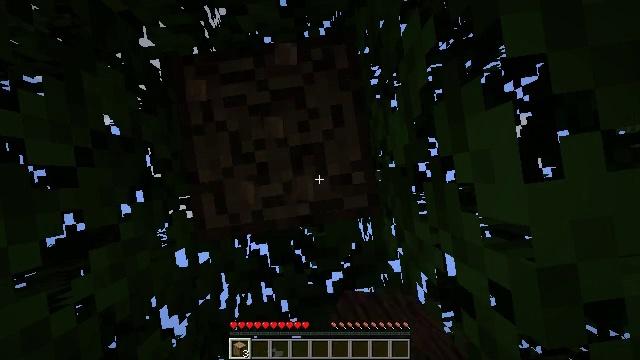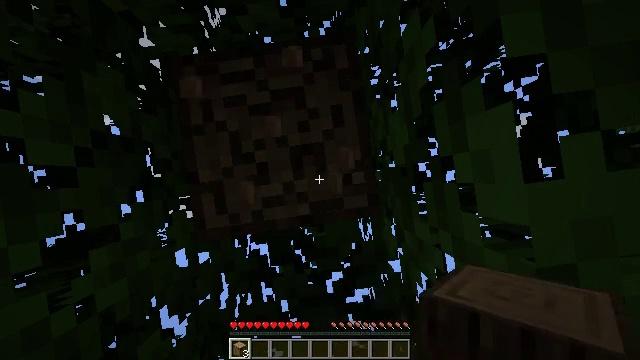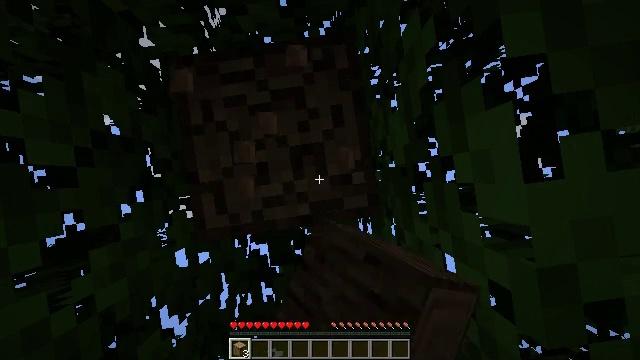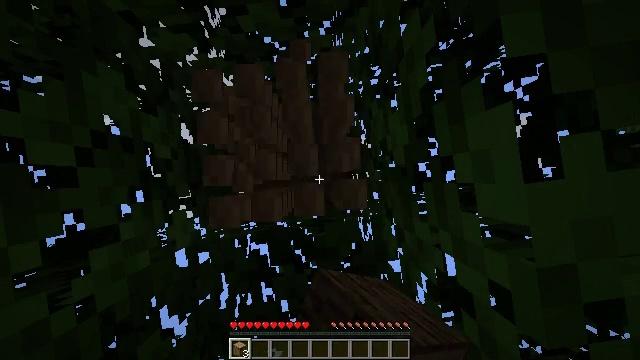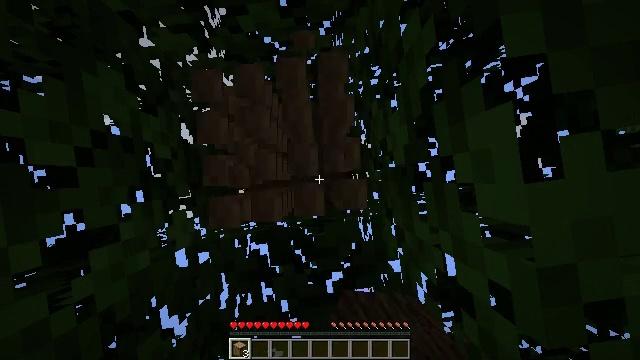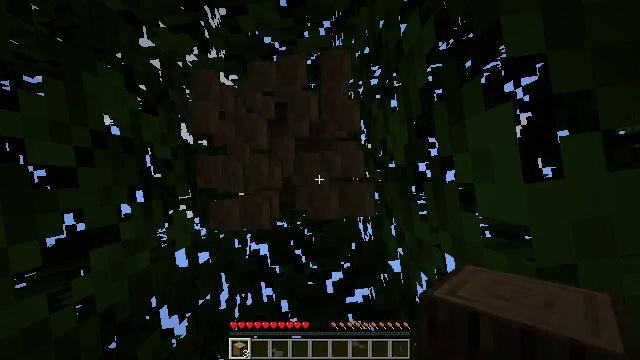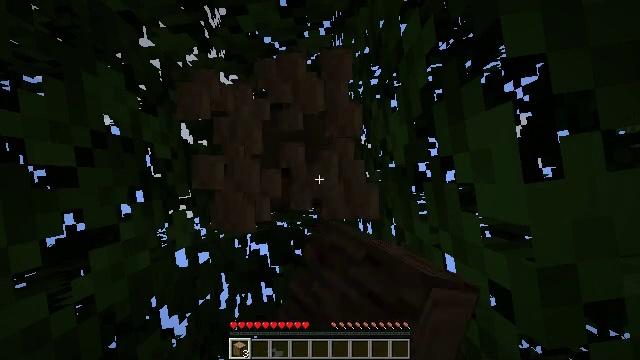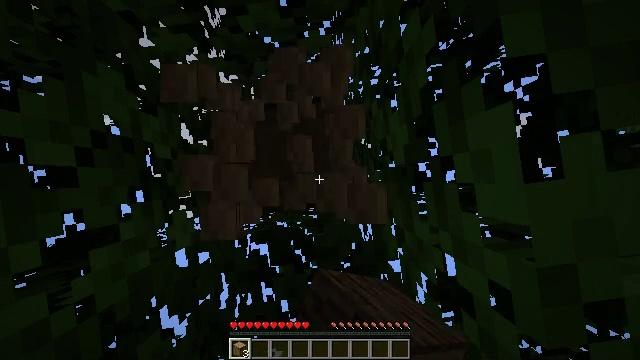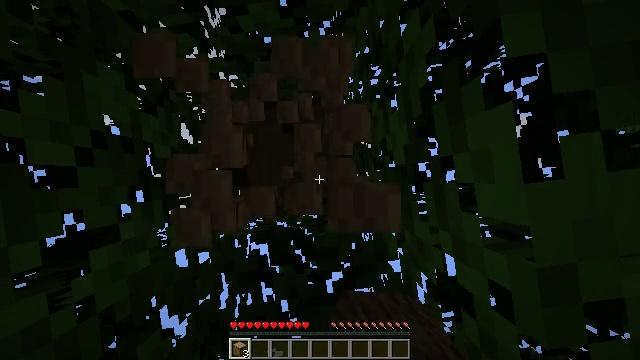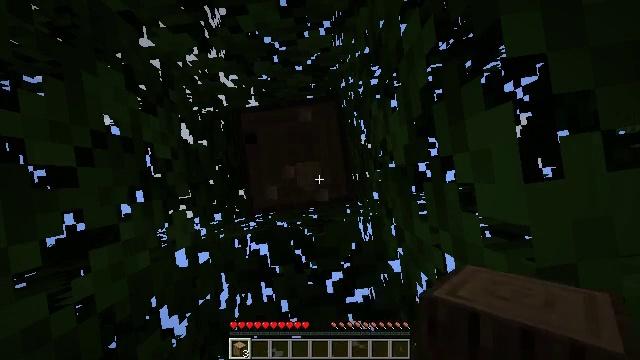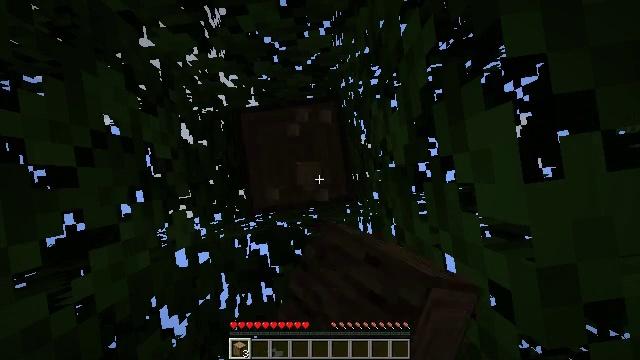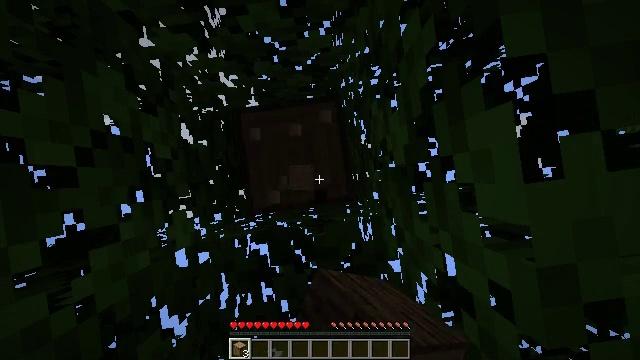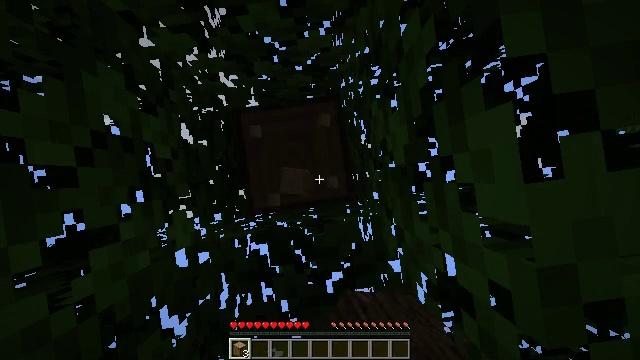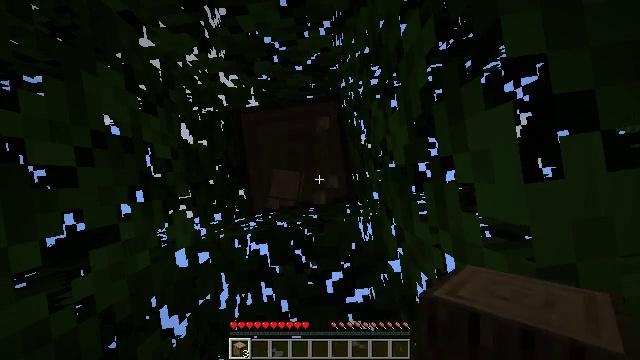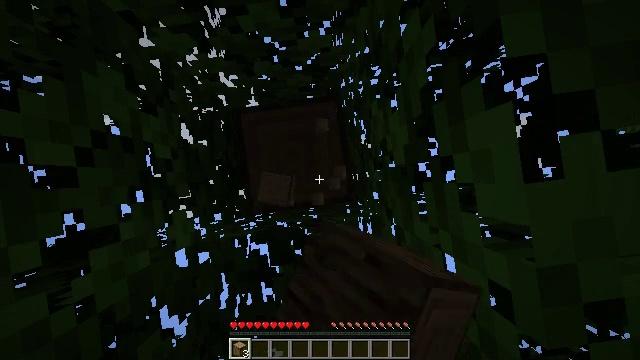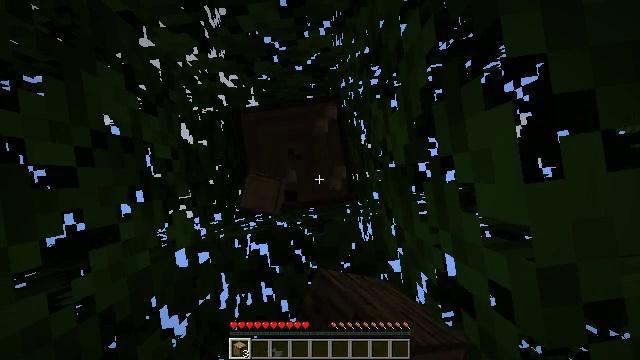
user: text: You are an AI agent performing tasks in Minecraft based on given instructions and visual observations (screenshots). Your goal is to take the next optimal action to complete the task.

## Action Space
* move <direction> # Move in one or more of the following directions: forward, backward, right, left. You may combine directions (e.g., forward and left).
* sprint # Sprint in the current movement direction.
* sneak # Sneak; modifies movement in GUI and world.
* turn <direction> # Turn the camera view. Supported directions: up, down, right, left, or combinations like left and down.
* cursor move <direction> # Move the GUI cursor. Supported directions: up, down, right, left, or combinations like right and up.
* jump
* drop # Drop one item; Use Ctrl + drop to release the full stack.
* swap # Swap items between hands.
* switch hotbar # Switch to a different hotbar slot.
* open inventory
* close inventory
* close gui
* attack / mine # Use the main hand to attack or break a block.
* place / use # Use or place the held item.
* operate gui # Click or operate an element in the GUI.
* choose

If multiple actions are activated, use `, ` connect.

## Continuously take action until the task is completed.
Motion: motion action
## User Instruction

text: Gather oak leaves by attacking.
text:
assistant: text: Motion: attack / mine
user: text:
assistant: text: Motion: attack / mine
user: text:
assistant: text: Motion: attack / mine
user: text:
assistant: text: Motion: attack / mine
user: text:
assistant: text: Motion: attack / mine
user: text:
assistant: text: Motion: attack / mine
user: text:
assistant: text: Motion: attack / mine
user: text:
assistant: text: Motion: attack / mine
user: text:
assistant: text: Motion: attack / mine
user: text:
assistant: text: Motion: attack / mine
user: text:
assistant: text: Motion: attack / mine
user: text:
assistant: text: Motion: attack / mine
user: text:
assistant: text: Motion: attack / mine
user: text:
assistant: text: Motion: attack / mine
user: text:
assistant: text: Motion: attack / mine
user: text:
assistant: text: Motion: attack / mine
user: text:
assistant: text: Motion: attack / mine
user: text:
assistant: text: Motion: attack / mine
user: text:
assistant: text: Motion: attack / mine
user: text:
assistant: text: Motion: attack / mine
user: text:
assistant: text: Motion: attack / mine
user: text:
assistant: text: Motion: attack / mine
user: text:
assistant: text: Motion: attack / mine
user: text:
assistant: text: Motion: attack / mine
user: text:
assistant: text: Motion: attack / mine
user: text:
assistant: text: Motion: attack / mine
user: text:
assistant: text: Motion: attack / mine
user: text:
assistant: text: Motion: attack / mine
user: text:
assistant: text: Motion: attack / mine
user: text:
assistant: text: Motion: attack / mine